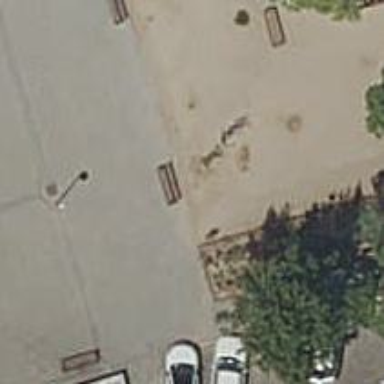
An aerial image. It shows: Bench.